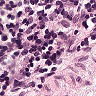
Metastatic tissue present: no